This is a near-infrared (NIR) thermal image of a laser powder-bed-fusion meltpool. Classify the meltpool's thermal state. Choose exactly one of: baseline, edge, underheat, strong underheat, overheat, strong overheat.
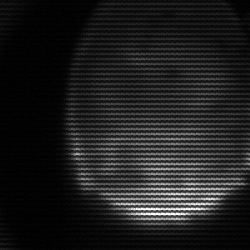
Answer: edge